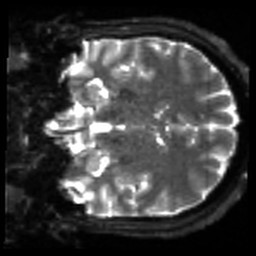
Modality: sbref
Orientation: coronal
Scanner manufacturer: siemens
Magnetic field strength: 3 T
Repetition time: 4 s
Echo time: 0.0594 s